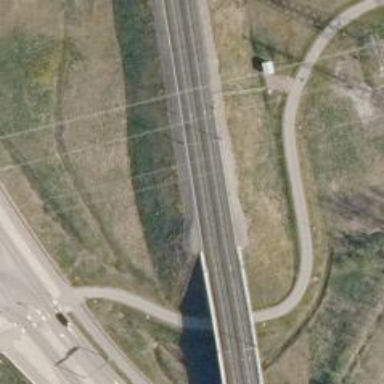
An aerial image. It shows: Railway signal with catenary mast.